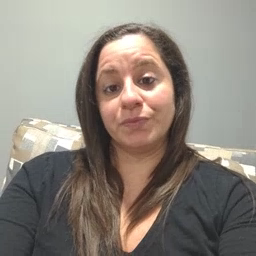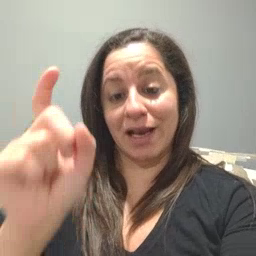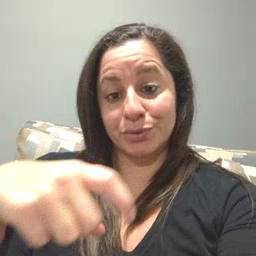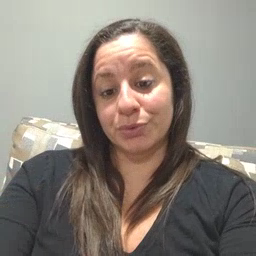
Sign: haveto